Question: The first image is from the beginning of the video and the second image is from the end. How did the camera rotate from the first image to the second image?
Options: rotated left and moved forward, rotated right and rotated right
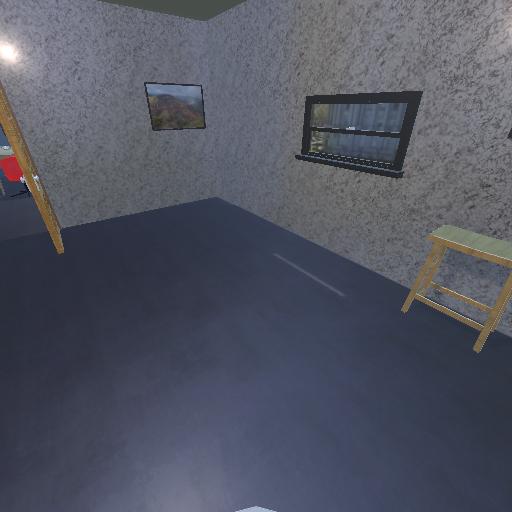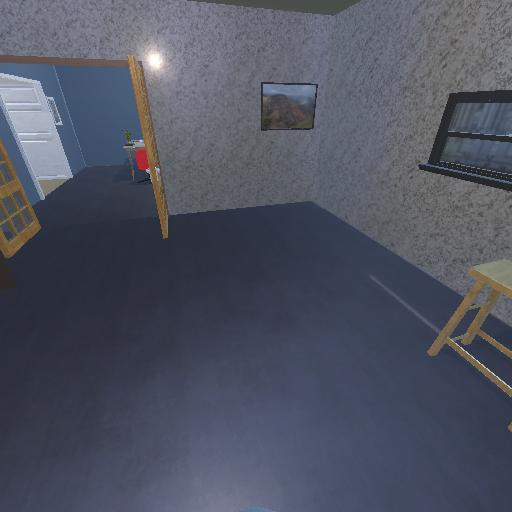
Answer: rotated left and moved forward